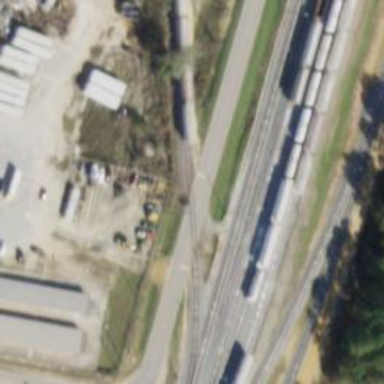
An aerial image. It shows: Level crossing along the railway.